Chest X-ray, AP view. Patient: 42 years old, sex F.
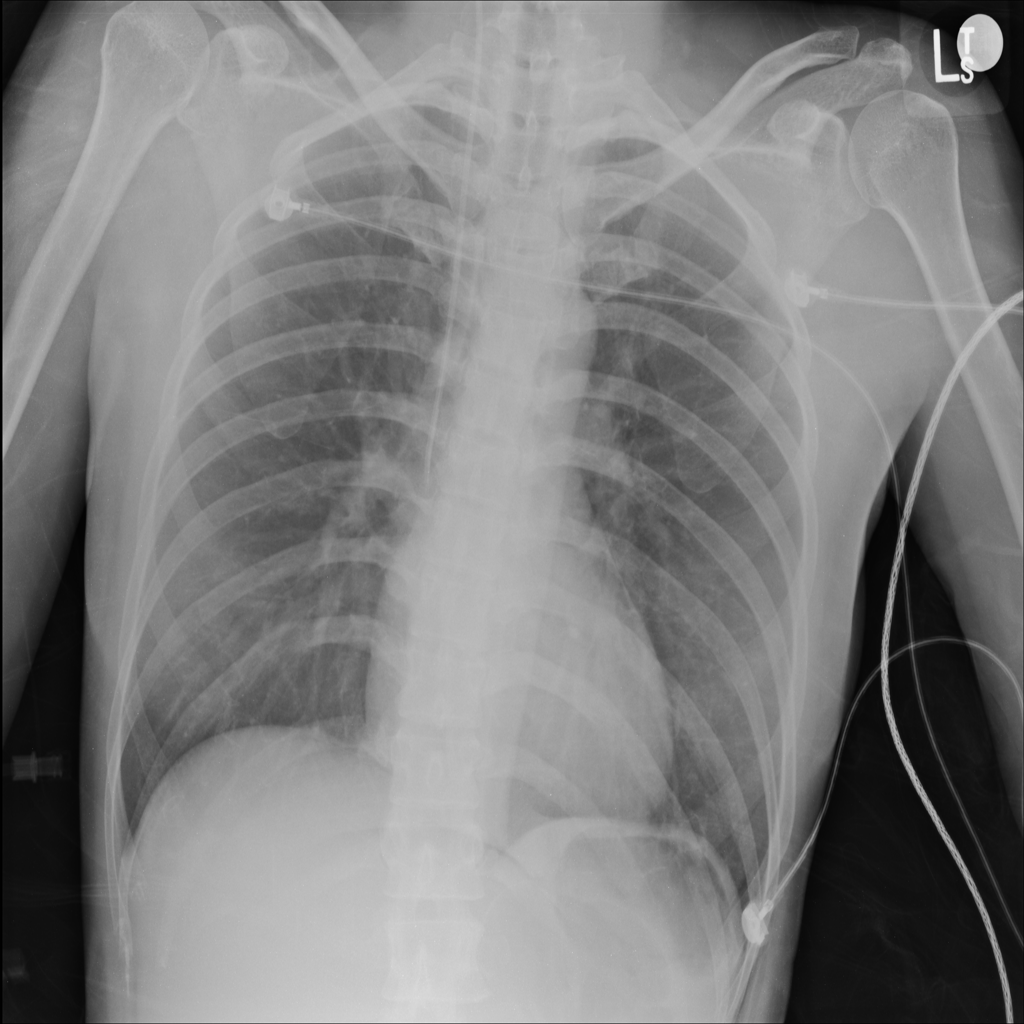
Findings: No Finding